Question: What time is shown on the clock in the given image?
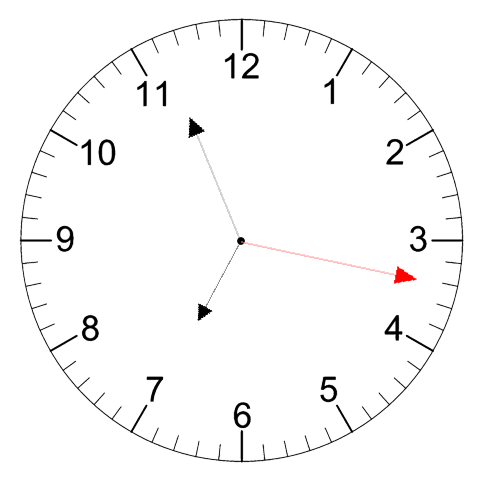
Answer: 06:56:17